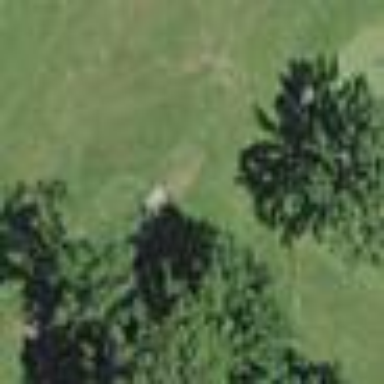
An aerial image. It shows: Golf rough area.